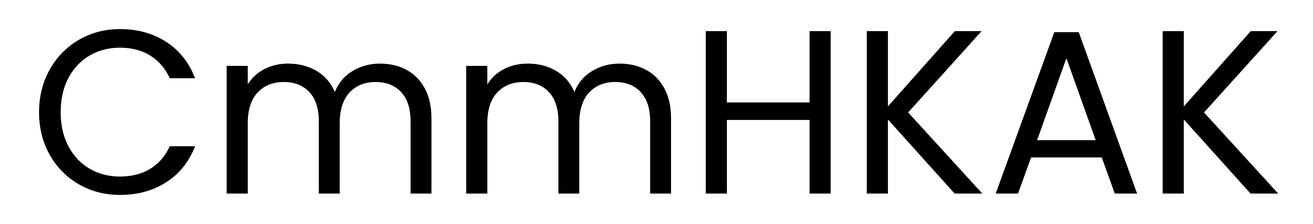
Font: Poppins-Regular